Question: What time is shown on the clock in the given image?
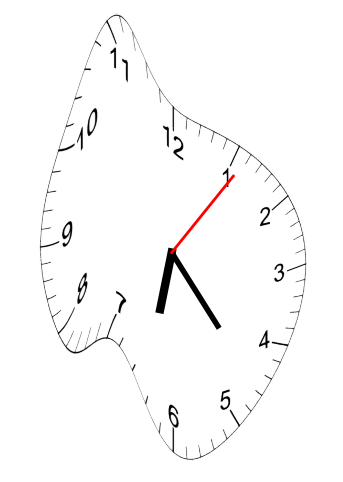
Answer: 06:23:06